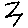
Label: zigzag